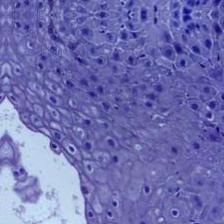
Diagnosis: Normal